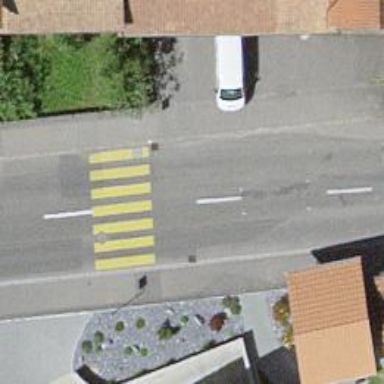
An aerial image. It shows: Uncontrolled zebra crossing on the road.